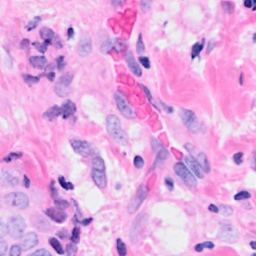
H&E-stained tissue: Breast